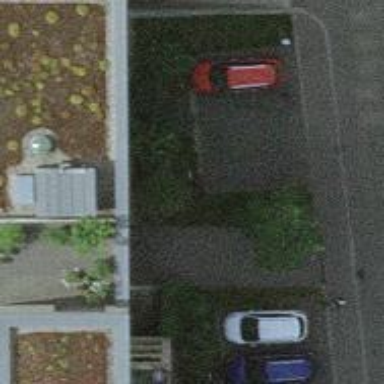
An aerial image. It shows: Car-sharing service available at this location.